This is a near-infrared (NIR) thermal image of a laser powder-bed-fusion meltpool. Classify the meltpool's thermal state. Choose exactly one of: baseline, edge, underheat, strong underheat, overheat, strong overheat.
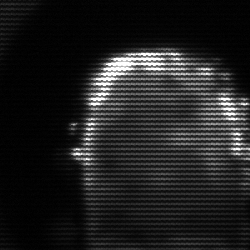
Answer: baseline